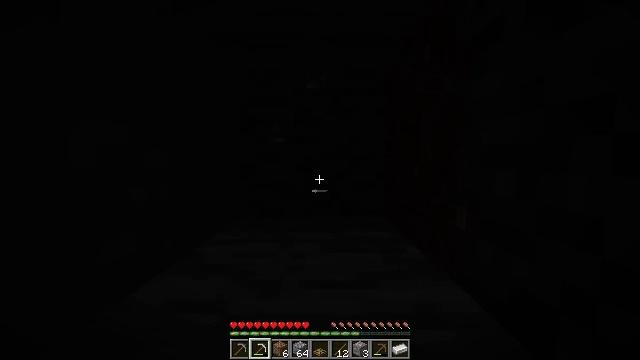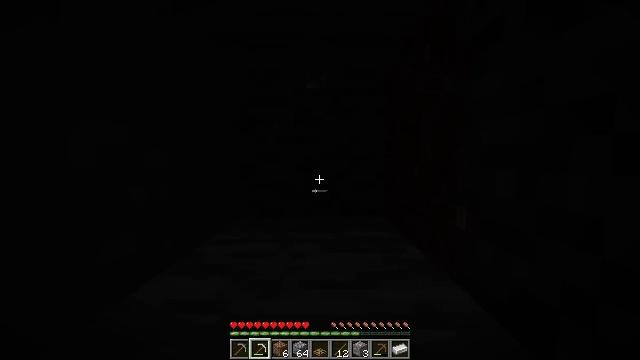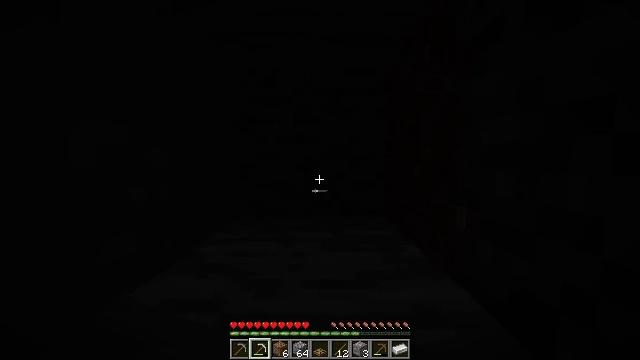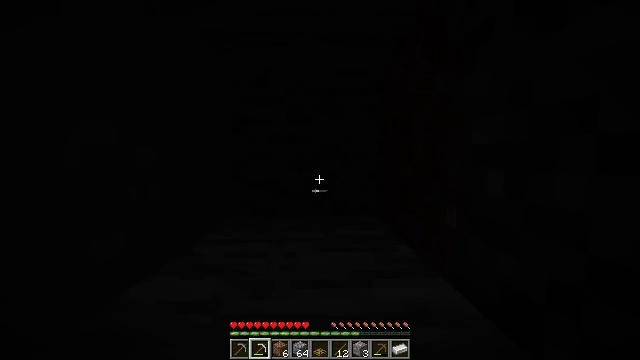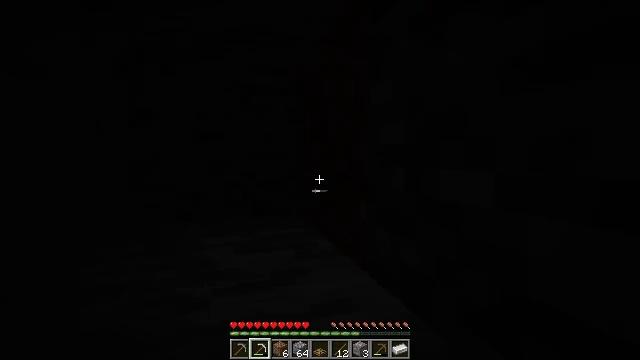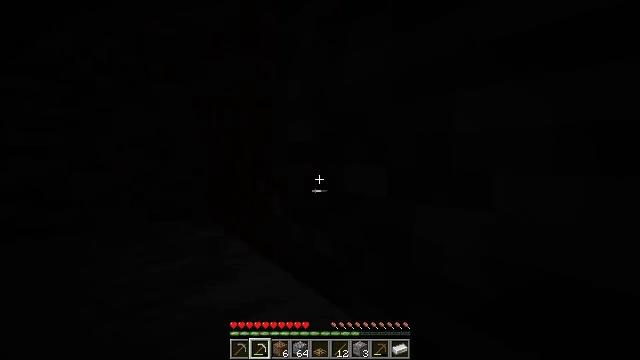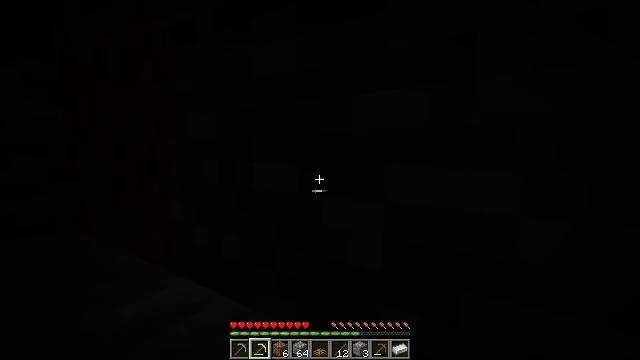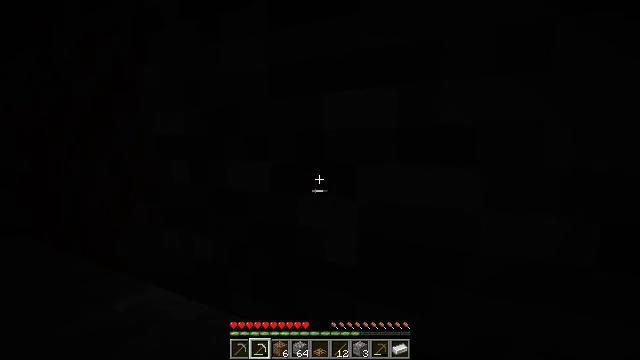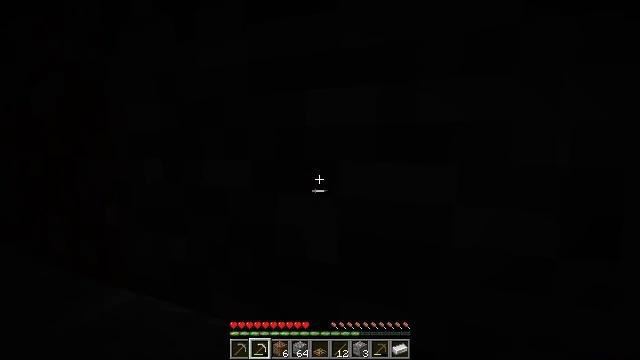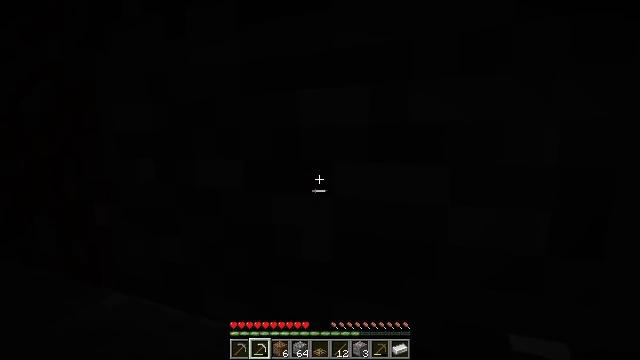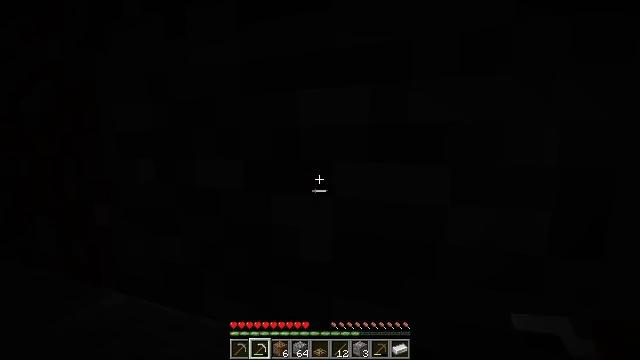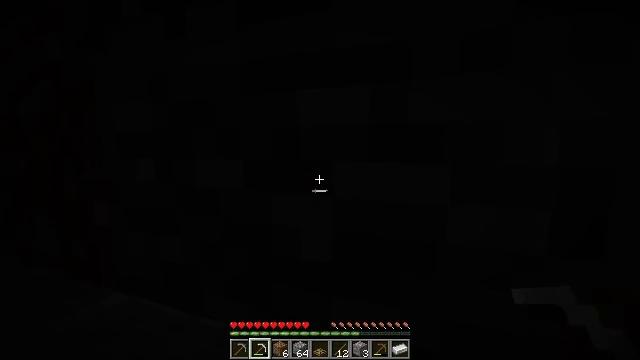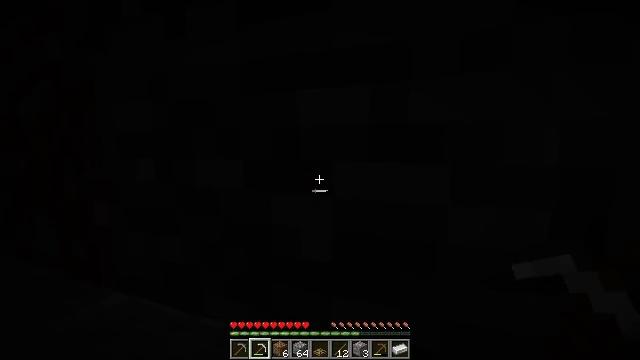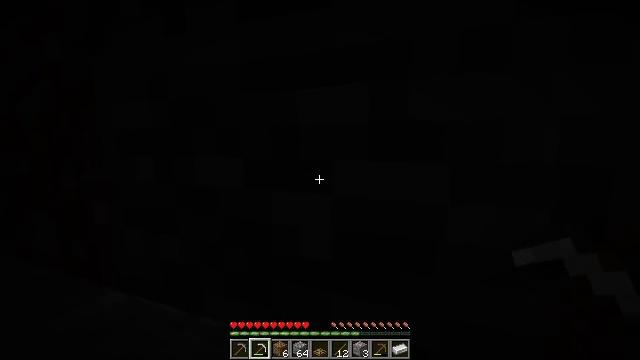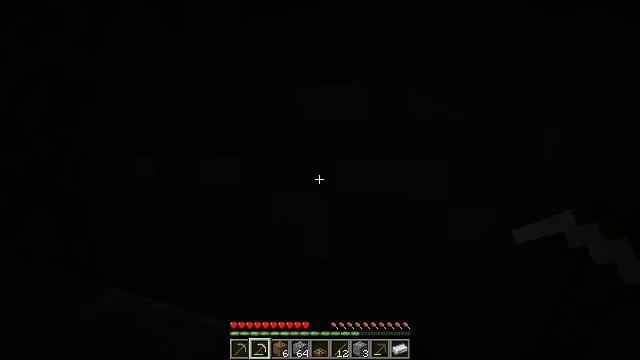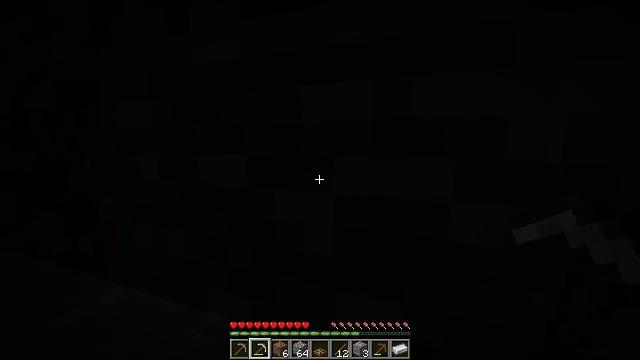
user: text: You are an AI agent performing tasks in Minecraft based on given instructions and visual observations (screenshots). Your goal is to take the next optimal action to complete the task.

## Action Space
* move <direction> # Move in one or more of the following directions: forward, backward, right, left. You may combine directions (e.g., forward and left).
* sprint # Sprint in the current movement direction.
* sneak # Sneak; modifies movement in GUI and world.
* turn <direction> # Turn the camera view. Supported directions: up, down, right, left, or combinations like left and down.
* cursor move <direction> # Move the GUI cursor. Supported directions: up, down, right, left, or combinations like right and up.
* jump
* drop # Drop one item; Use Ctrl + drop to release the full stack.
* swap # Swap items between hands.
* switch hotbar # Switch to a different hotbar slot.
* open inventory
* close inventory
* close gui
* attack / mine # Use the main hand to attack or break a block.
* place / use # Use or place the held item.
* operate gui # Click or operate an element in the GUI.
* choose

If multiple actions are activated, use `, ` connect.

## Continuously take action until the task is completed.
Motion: motion action
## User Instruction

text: Collect the oak trapdoor for re-use.
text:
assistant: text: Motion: no_op
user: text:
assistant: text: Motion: no_op
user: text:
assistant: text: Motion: turn right
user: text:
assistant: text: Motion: turn right
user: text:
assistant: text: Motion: turn right
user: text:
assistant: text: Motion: turn right
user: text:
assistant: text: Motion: turn right
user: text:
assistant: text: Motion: turn right
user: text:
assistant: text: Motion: turn right
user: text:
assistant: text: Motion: no_op
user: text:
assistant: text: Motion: no_op
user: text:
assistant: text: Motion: no_op
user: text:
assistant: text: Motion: no_op
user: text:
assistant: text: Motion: no_op
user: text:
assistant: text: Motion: no_op
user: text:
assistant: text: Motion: turn left
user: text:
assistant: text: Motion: turn left
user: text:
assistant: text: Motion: turn left
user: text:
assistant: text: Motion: turn left
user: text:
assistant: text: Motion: turn left
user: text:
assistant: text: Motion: turn left and up
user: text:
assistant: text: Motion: turn left and up
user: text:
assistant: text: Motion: turn left and up
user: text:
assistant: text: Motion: turn left and up
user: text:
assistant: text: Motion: turn up
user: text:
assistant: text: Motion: turn up
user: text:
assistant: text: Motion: turn up
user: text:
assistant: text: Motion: turn up
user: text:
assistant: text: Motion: turn up
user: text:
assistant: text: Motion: no_op